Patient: sex M, age 46
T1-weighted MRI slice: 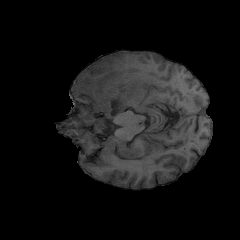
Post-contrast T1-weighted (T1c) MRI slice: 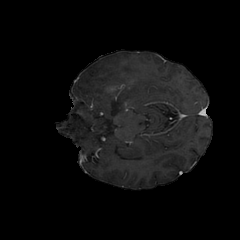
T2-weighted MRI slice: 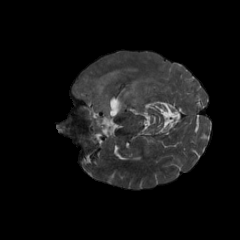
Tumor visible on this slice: yes
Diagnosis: Glioblastoma, IDH-wildtype
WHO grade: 4